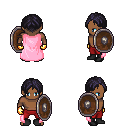
a pixel art fantasy rpg character, male body template, human, dark skin, pink cape, red pants, raven parted hairstyle, gold gloves, black shoes, shield, four views (front, back, left, right), 2x2 character sprite sheet, small pixel art, hard edges, no anti-aliasing